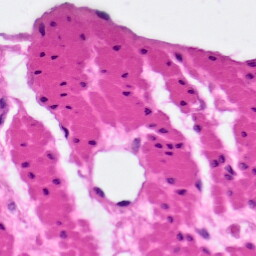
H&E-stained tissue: Pancreatic